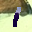
Label: 1